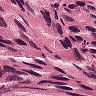
Metastatic tissue present: yes